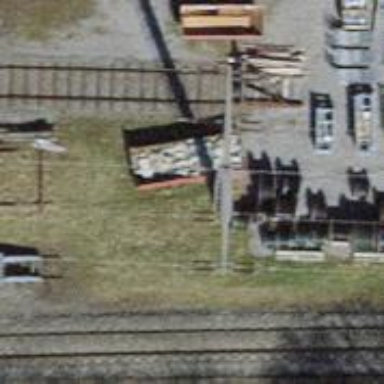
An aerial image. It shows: Concrete power pole.